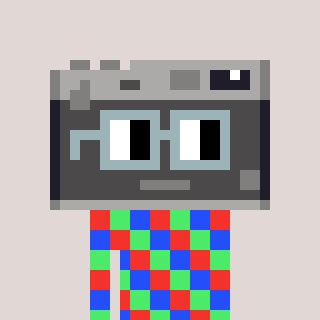
a pixel art character with square dark gray glasses, a camera-shaped head and a cold-colored body on a warm background